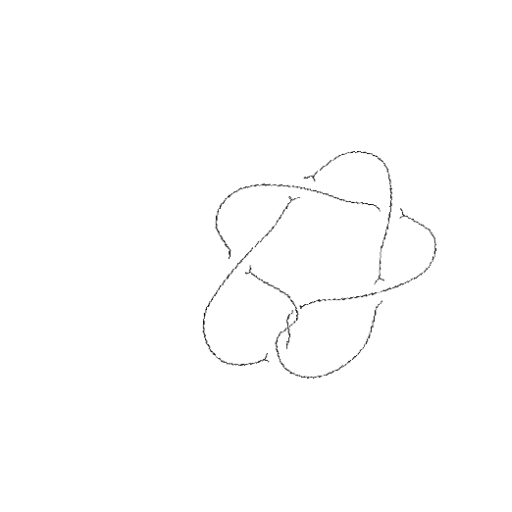
Crossing number: 7